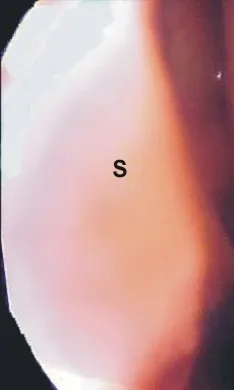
Endoscopic view of the left nasal cavity (ST: superior turbinate; S: septum; MT: middle turbinate).
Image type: endoscopy (arthroscopy)